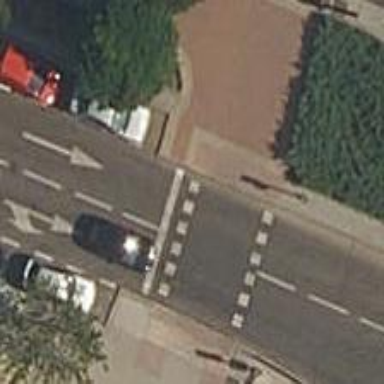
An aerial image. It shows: Road with traffic signals.